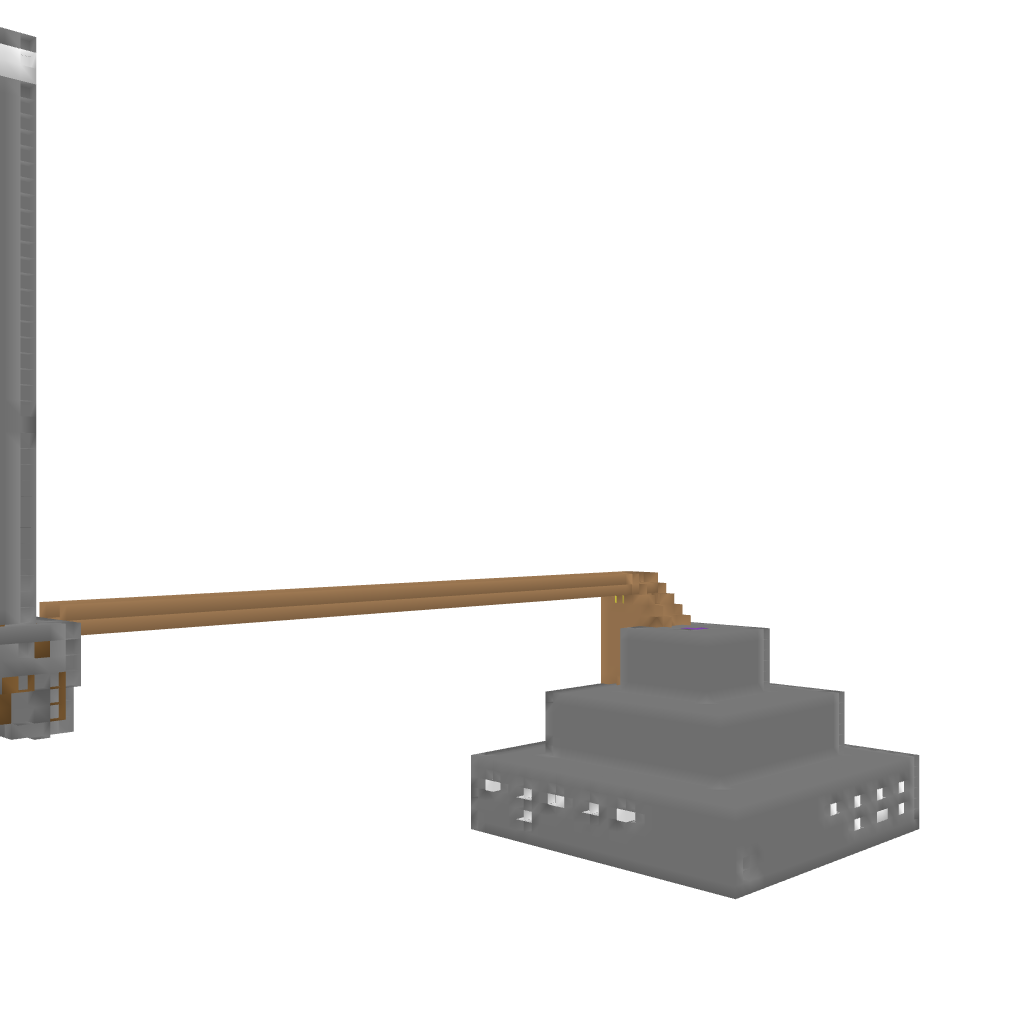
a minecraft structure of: Castle 1 bad low quality